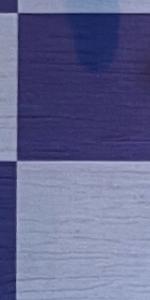
Label: Empty